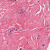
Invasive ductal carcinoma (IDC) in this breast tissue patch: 0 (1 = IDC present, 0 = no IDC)